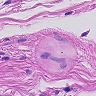
Metastatic tissue present: yes